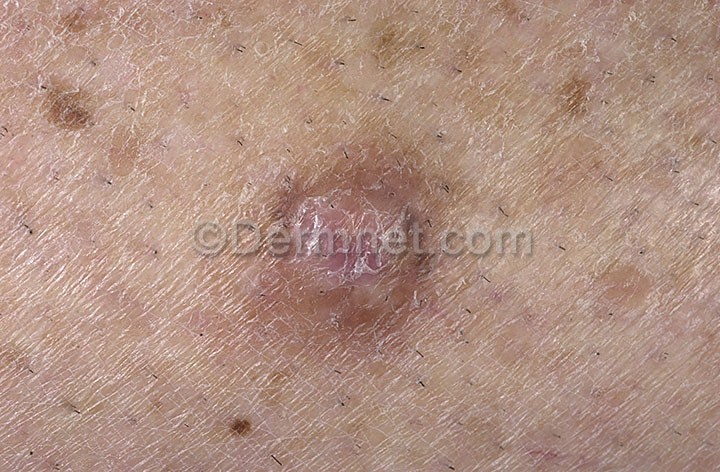
Disease: Seborrheic Keratoses and other Benign Tumors